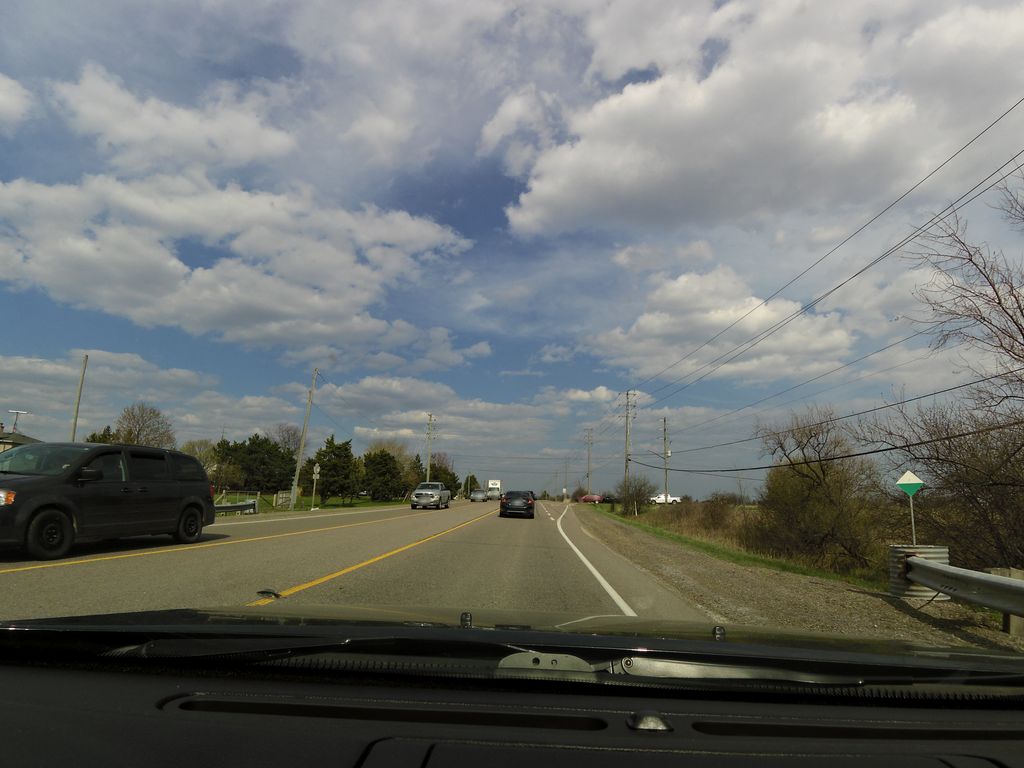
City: hamilton